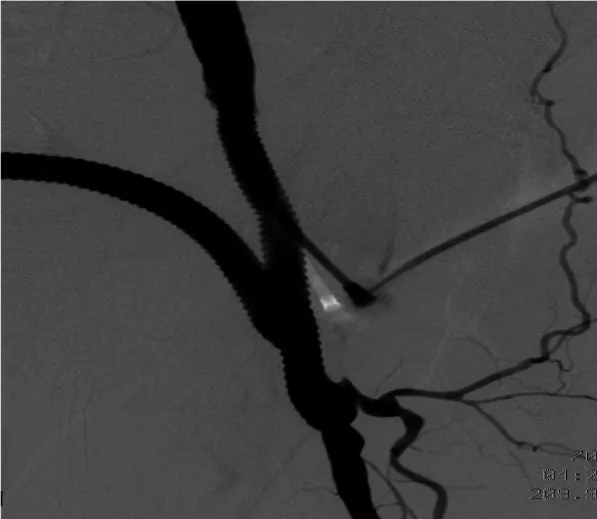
Postoperative aortofemoral angiography confirms complete excision of the left femoral pseudoaneurysm and its replacement with a prosthetic graft.
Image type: radiology (ct)